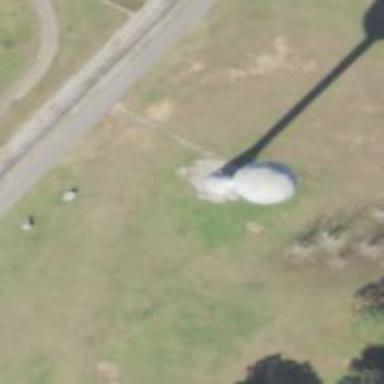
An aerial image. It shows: Water tower that is man-made.